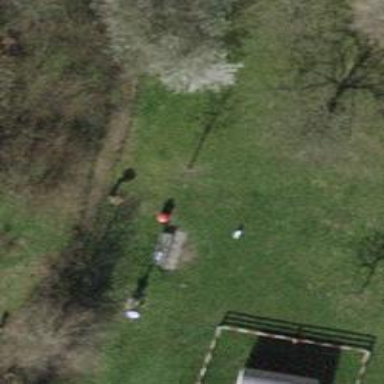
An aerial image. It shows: Brown bench.